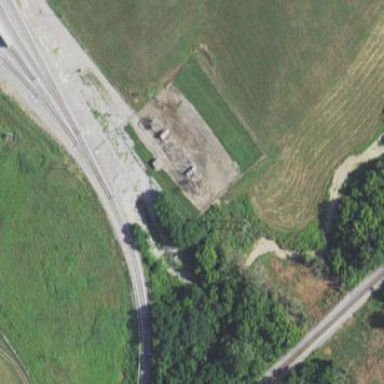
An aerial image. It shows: Power substation.